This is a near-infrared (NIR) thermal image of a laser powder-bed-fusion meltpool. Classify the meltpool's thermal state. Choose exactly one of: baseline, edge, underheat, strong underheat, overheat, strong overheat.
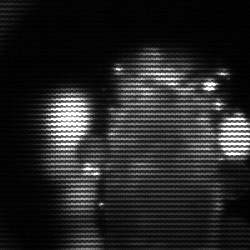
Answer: strong underheat